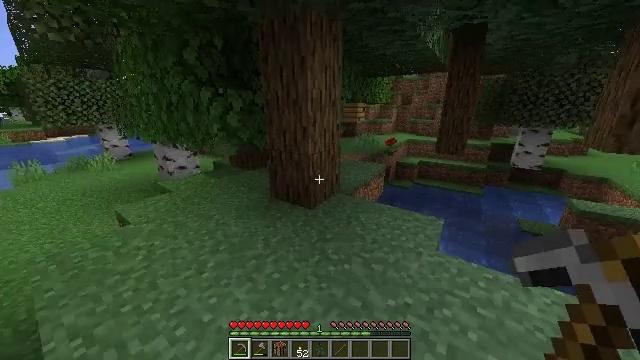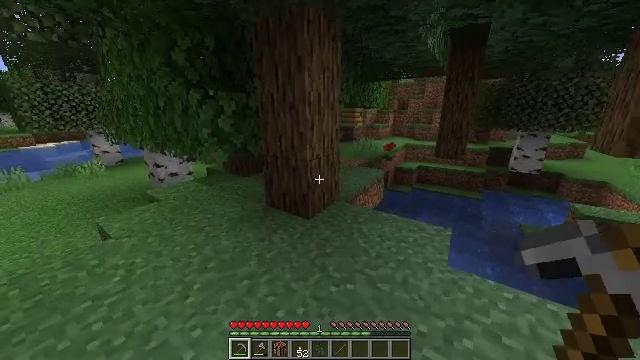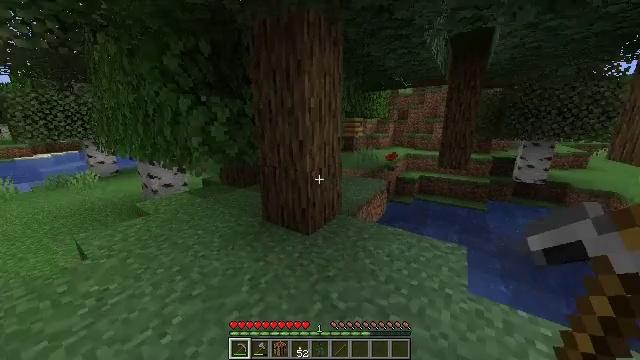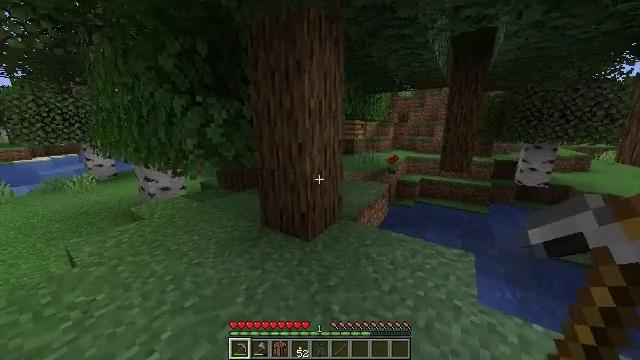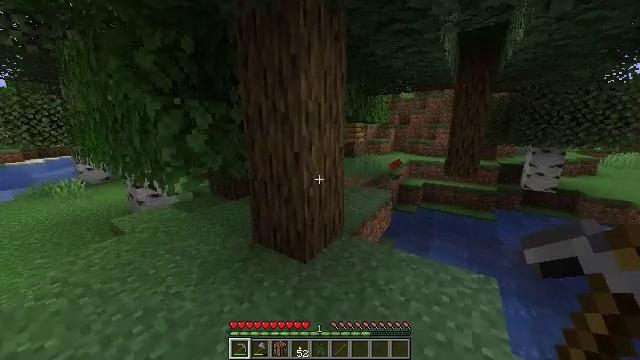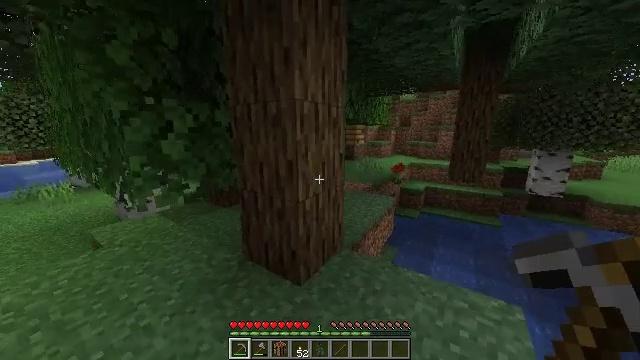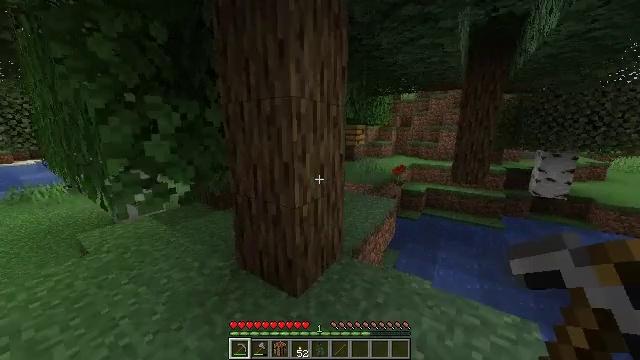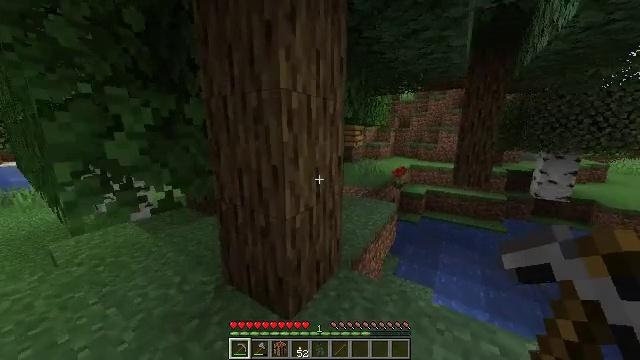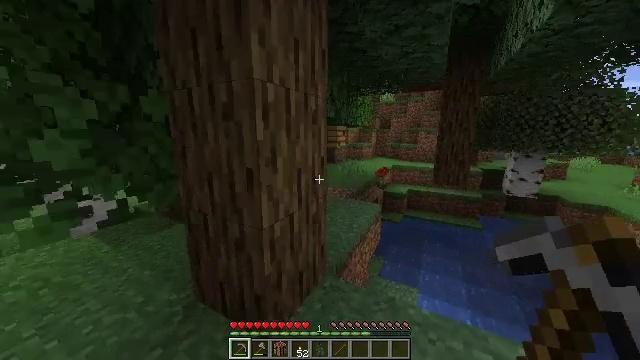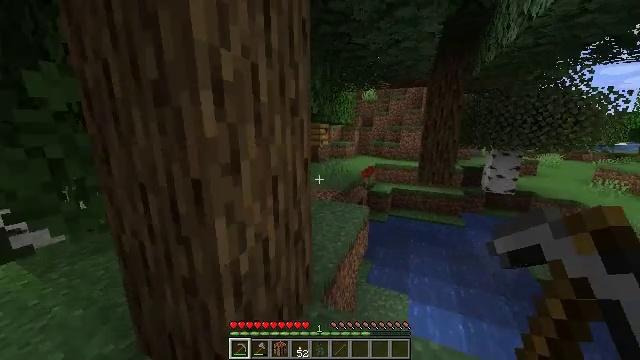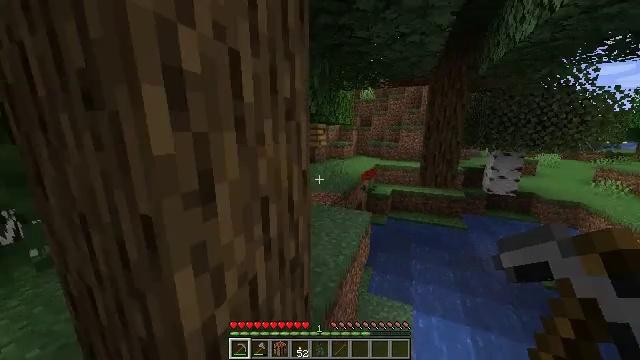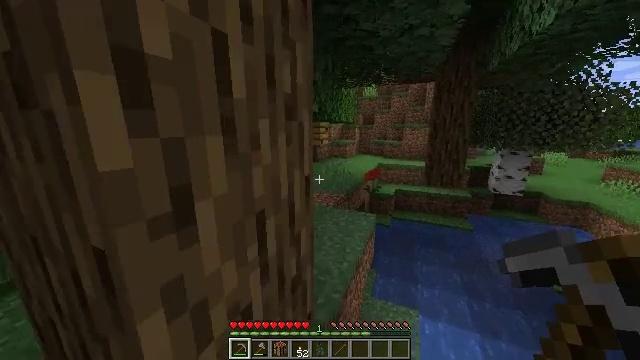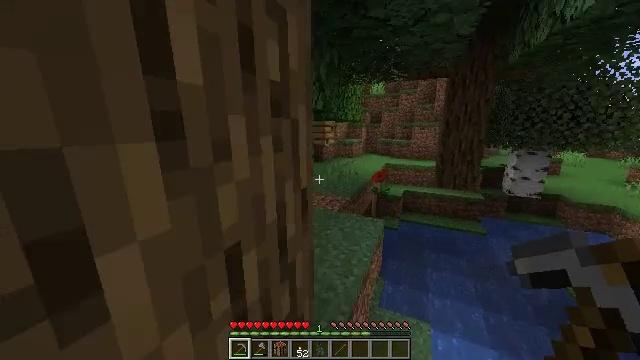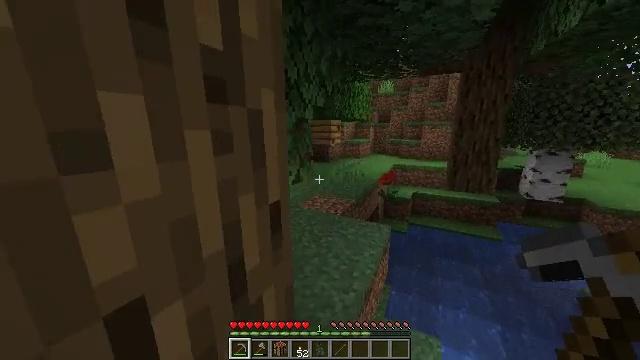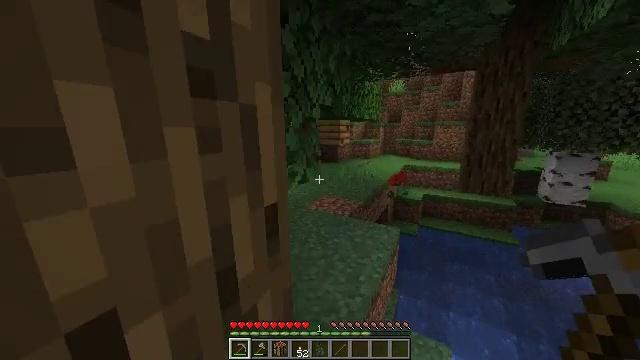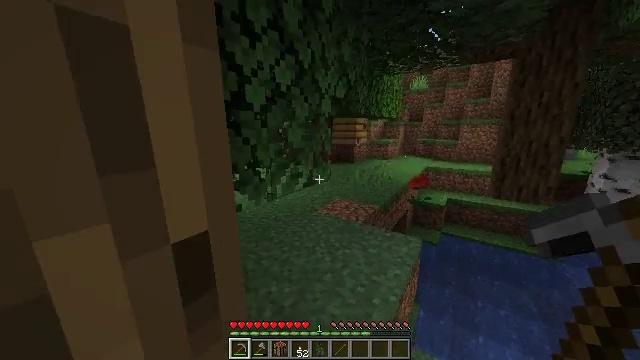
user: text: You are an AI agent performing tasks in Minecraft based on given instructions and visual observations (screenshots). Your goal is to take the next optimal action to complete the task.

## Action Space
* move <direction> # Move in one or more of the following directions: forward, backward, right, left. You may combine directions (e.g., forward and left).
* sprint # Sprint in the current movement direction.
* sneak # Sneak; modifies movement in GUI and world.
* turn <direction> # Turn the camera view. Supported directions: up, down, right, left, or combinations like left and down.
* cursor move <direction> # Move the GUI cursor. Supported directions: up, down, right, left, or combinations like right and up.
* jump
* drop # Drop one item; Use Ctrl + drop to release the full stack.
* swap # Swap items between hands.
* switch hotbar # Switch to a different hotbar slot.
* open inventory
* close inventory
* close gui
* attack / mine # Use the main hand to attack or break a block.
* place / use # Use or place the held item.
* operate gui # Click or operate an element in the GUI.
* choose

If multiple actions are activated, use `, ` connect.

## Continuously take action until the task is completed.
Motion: motion action
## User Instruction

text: Harvest birch leaves for decorations.
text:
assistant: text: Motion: move forward, turn up
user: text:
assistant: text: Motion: move forward, turn up
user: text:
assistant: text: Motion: move forward
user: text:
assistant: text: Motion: move forward
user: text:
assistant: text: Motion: move forward
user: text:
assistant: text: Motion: move forward
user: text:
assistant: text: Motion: move forward
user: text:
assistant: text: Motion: move forward, turn right
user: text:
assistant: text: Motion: move forward, turn right
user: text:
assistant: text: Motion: move forward
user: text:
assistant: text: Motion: move forward
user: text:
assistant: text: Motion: move forward and move right, turn left
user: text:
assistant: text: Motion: move forward and move right, turn left
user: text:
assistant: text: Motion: move forward, turn left
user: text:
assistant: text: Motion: move forward, turn left
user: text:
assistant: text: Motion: move forward, turn left
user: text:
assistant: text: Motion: move forward, turn left
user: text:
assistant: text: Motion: move forward, turn left
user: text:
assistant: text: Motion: move forward, turn left
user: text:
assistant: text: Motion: move forward, turn left and up
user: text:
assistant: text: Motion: move forward, turn left and up
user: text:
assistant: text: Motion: move forward
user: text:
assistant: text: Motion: move forward
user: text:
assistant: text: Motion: move forward
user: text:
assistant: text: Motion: move forward, turn right
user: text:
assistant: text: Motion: move forward, turn right and down
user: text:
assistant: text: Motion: move forward, turn right
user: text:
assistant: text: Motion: move forward
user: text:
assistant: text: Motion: move forward
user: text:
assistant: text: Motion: move forward